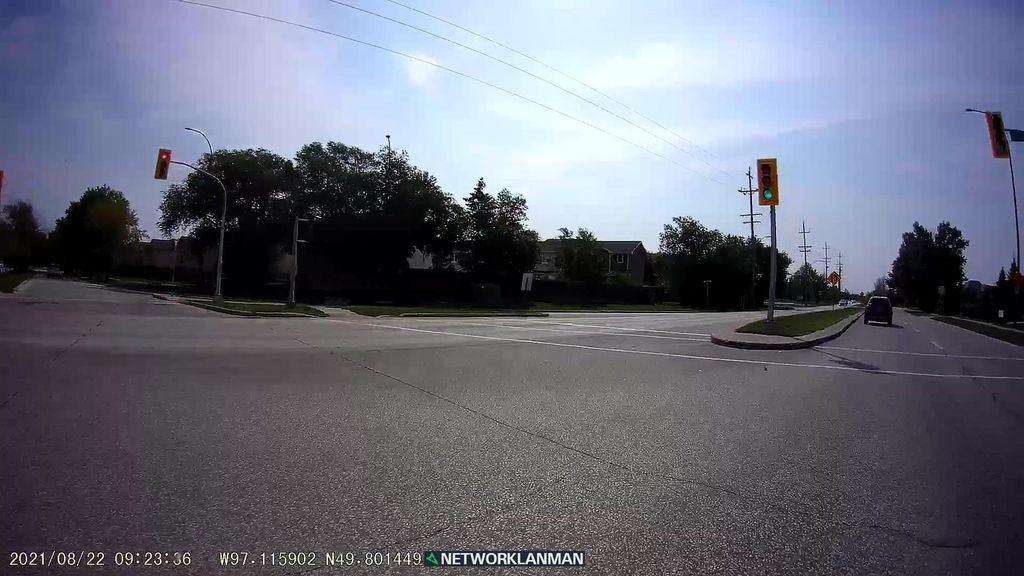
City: winnipeg